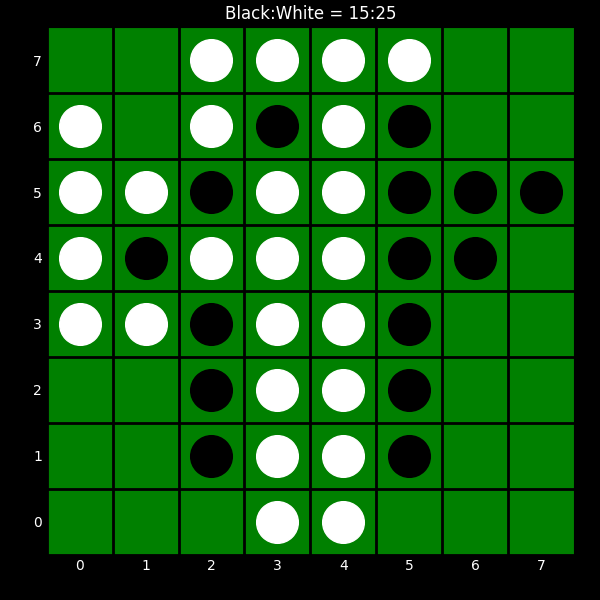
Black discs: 15
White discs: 25